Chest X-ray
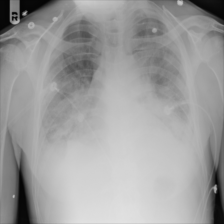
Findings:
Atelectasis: negative
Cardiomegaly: positive
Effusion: positive
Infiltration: positive
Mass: negative
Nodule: negative
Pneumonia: negative
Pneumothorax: negative
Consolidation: negative
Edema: negative
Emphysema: negative
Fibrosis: negative
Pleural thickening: negative
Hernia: negative